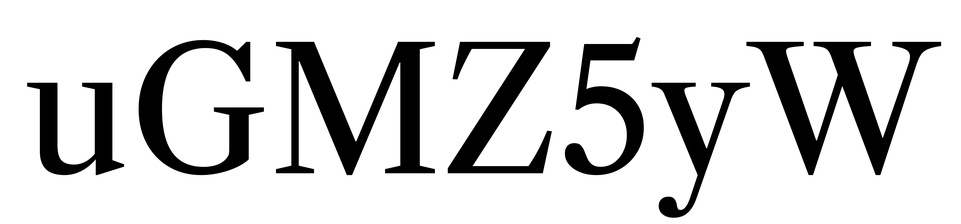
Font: LibreCaslonText_Regular